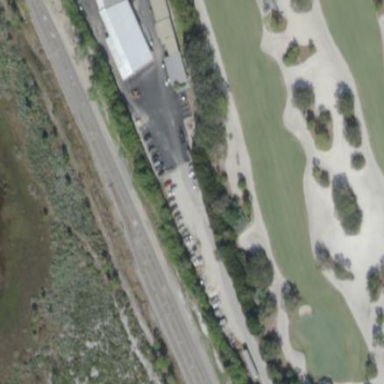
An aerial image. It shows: Golf fairway in the image.